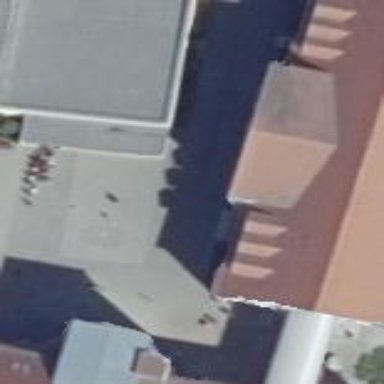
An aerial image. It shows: School building.